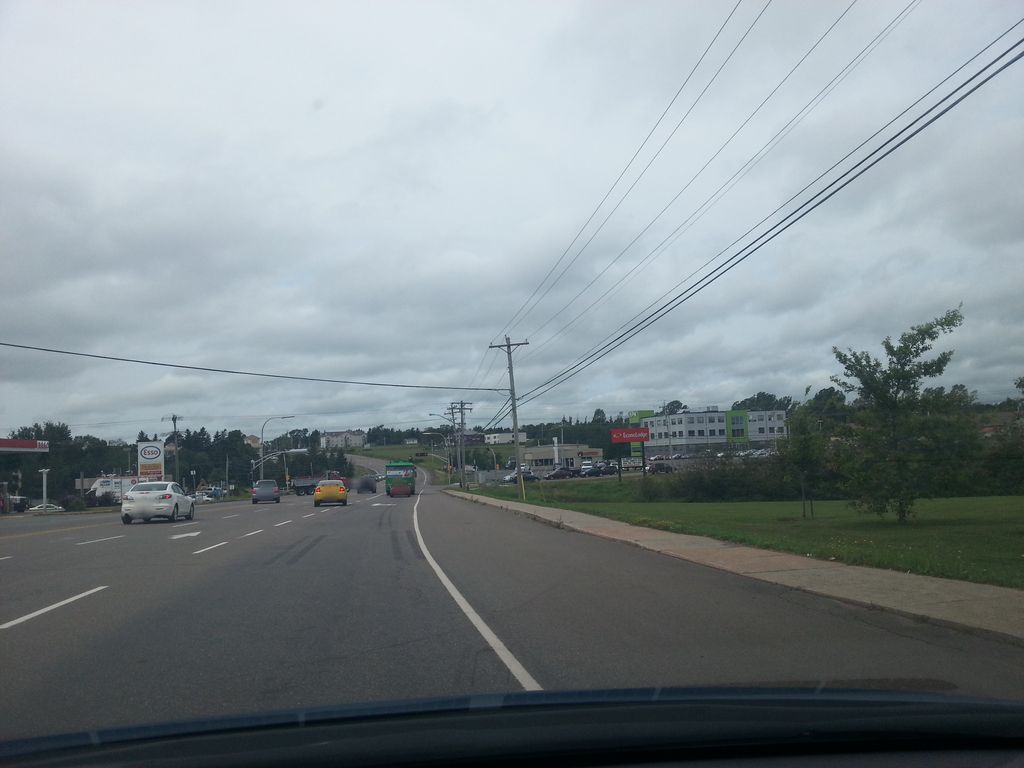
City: charlottetown